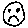
Label: smiley face